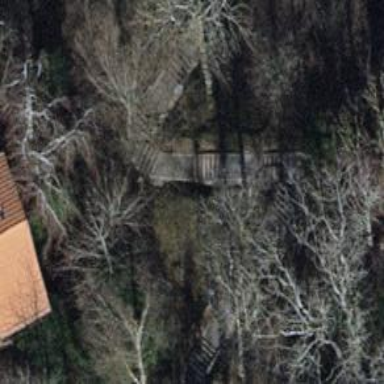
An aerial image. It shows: Road with steps.